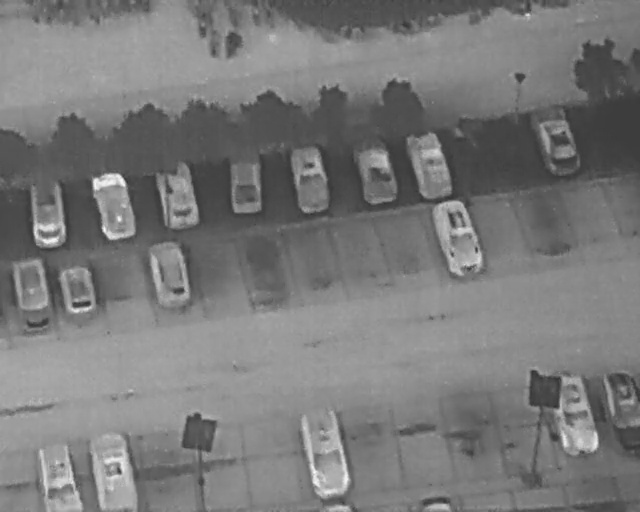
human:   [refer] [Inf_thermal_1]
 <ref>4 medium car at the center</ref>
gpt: <box>[[33, 32, 43, 39, 177], [42, 31, 53, 38, 172], [53, 29, 64, 37, 169], [61, 28, 72, 35, 166]]</box>

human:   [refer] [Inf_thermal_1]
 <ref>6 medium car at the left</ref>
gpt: <box>[[2, 38, 12, 45, 174], [12, 35, 23, 44, 169], [22, 34, 33, 42, 172], [0, 53, 11, 60, 169], [7, 53, 16, 60, 169], [20, 49, 32, 57, 169]]</box>

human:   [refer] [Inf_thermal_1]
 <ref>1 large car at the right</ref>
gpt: <box>[[65, 42, 77, 50, 165]]</box>

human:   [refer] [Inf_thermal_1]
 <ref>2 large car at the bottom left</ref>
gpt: <box>[[3, 87, 14, 97, 2], [11, 87, 23, 96, 2]]</box>

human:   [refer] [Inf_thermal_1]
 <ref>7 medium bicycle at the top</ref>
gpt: <box>[[33, 7, 38, 10, 22], [31, 7, 36, 9, 2], [29, 3, 33, 5, 2], [61, 2, 63, 8, 13], [37, 1, 42, 4, 176], [39, 1, 44, 3, 2], [53, 4, 56, 8, 19]]</box>

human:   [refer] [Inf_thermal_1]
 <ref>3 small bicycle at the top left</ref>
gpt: <box>[[21, 0, 23, 2, 2], [18, 0, 20, 2, 2], [8, 0, 11, 2, 2]]</box>